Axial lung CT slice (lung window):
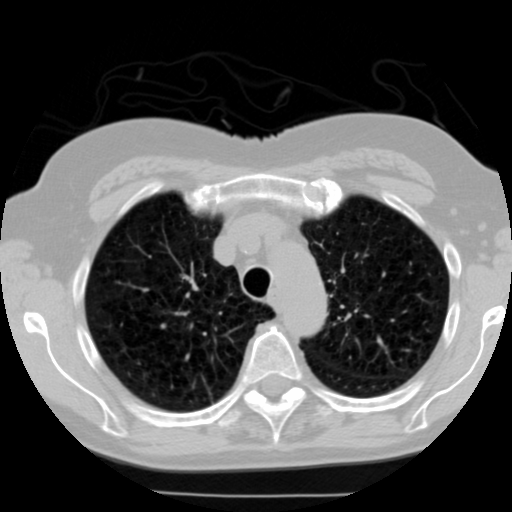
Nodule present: no